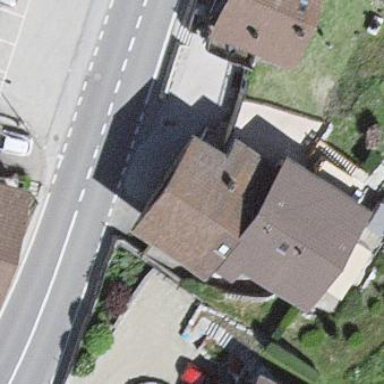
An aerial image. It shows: Simple and straightforward house.